Question: I am working on an existing project where there are some blue folders that store some image references. If I create normal yellow folders, images are not read. So how do I create new blue folders?

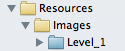
Answer: Drag the folder to your project and make sure you select